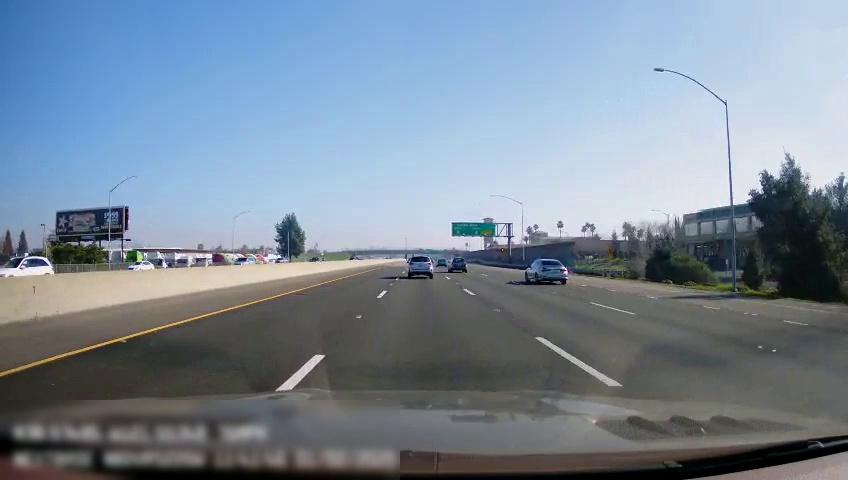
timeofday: Day
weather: Sunny
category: Vehicles | SUV
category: Vehicles | Car
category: Vehicles | Truck
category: Vehicles | SUV
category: Drivable Space
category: Vehicles | SUV
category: Vehicles | Car
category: Vehicles | Car
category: Vehicles | SUV
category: Lanes | Current Lane
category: Lanes | Current Lane
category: Lanes | Current Lane
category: Lanes | Alternate Lane
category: Lanes | Alternate Lane
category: Traffic | Signs